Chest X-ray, PA view. Patient: 76 years old, sex F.
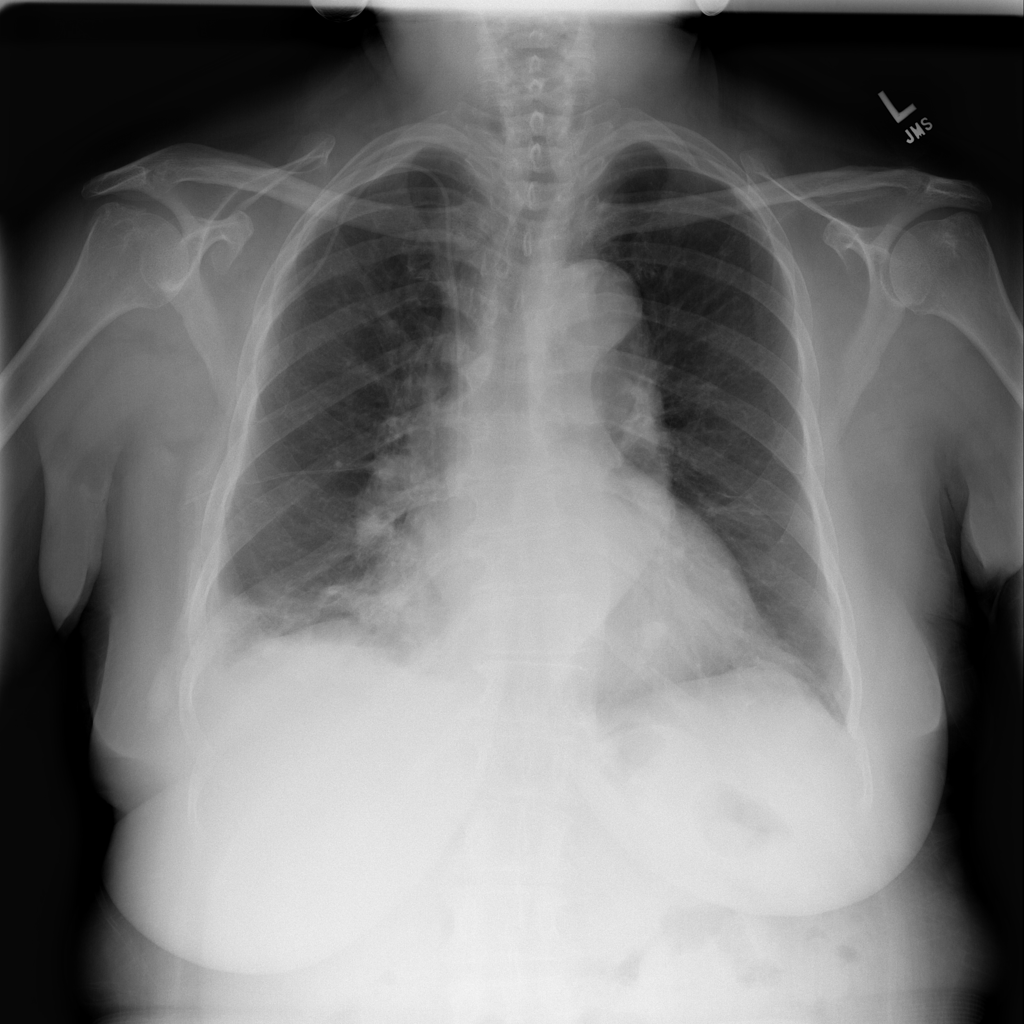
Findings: No Finding